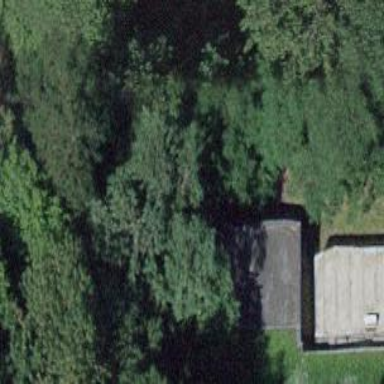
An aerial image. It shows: Bench.